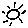
Label: sun